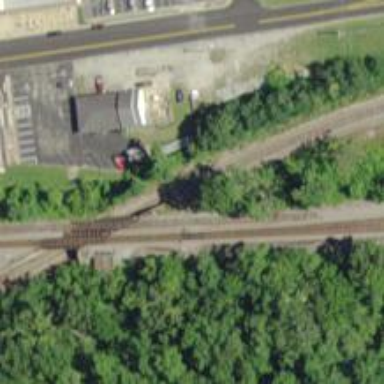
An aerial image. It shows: Disused railway siding.